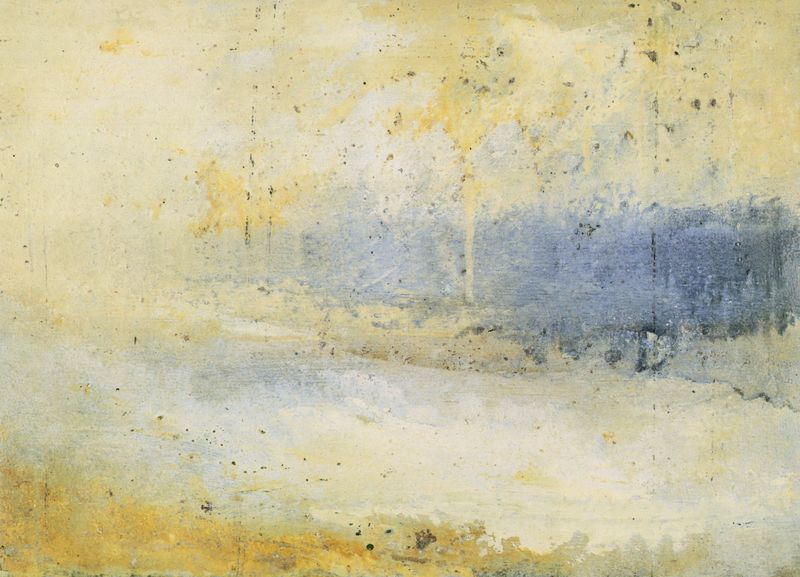
Titel: An einem Strand sich brechende Wellen
Künstler: William Turner
Standort: London
Institution: British Museum
Schlagwörter: baum, blau, dunkel, gemälde, himmel, meer, wasser, weiß, wolken, aquarell, fluss, gelb, landschaft, ocker, sand, see, ufer, grau, hell, licht, lichter, orange, schwarz, skizze, zeichnung, weg, wolke, beige, flächig, malerei, muster, öl, erde, horizont, natur, stamm, strauch, busch, büsche, sonne, sträucher, gold, england, farbig, gischt, strand, wellen, komplementär, studie, moderne, abstrakt, farben, fläche, flächen, dunst, farbe, nebel, linien, romantik, seestück, turner, striche, abstraktion, impression, unscharf, punkte, tusche, wasserfarben, helligkeit, pleinair, form, entwurf, kunst, flecken, verschwommen, struktur, fleckig, gedeckte farben, spritzer, farbverlauf, ciel, abdruck, kleckse, verlaufen, verlauf, tropfen, ungenau, gesprenkelt, skizzenhaft, william, brouillard, dunstig, schmutzig, blu, william turner, beschlagen, ätherisch, romantiker, verwaschen, nonfigurativ, polloque, stracu, twombly, geschmiert, spiritualità, gialli, sfumature